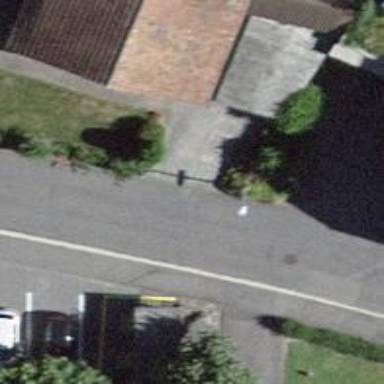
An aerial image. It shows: Living street.